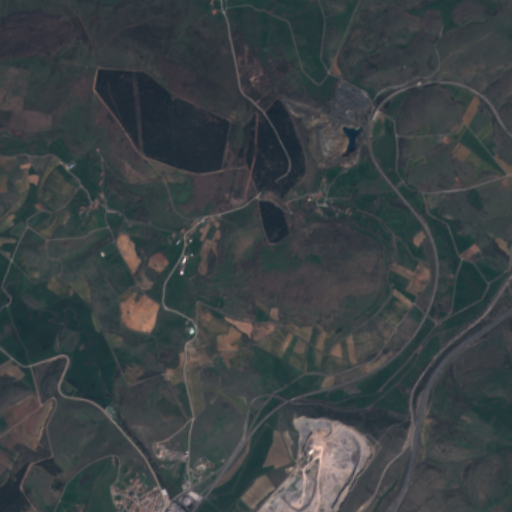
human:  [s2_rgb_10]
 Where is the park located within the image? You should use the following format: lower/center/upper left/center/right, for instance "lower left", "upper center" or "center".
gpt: The park is located in the lower left of the image.
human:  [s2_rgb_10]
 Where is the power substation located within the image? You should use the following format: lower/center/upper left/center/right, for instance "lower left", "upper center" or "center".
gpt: The power substation is located in the lower left of the image.
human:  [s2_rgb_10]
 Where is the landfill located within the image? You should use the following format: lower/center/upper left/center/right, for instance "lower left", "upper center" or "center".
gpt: There is no landfill in the image.